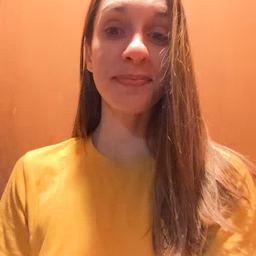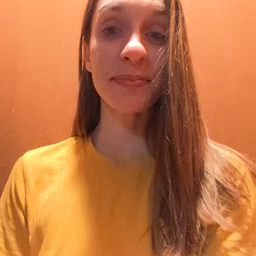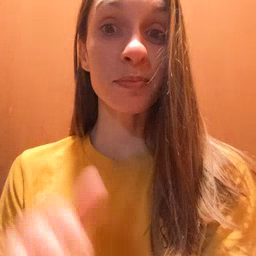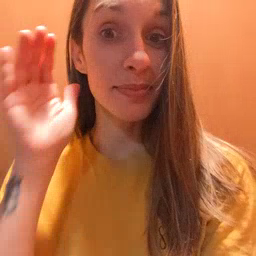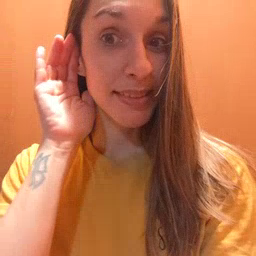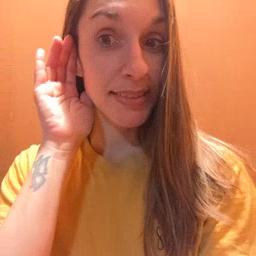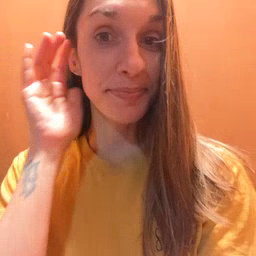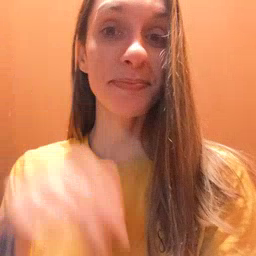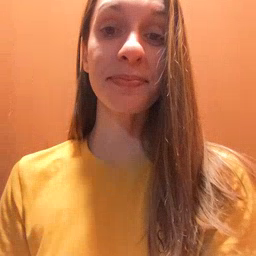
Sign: listen